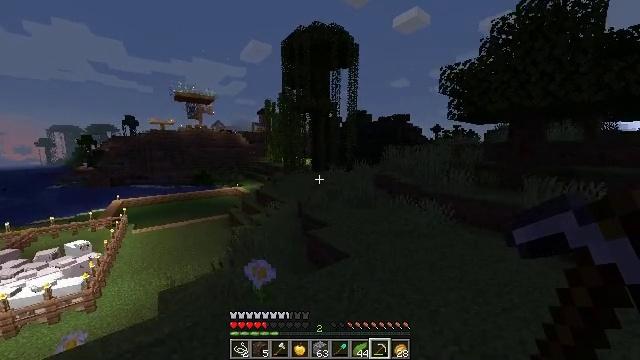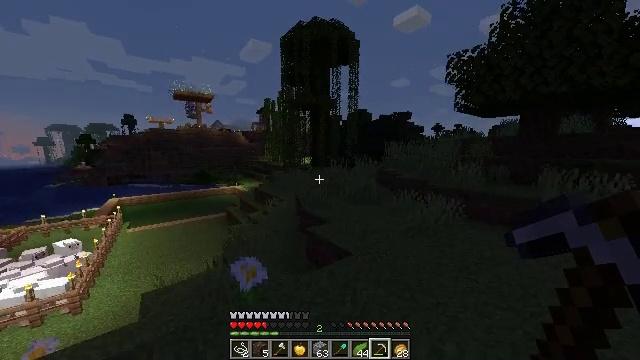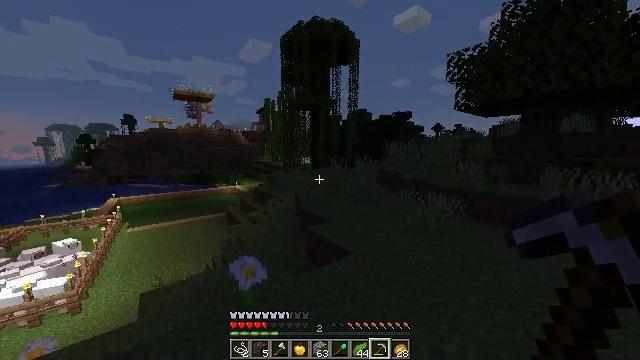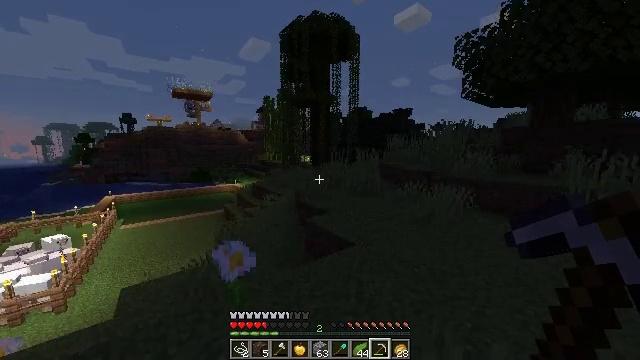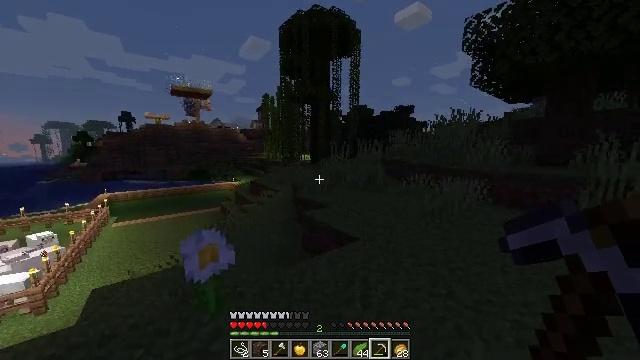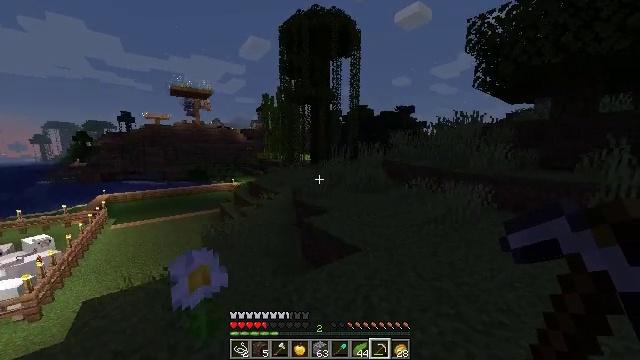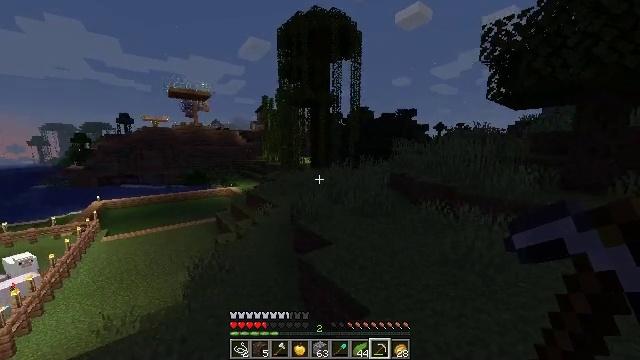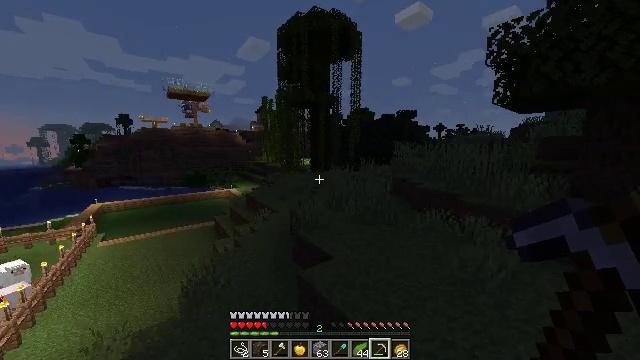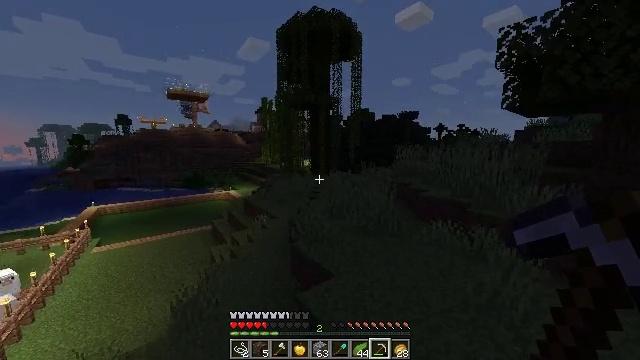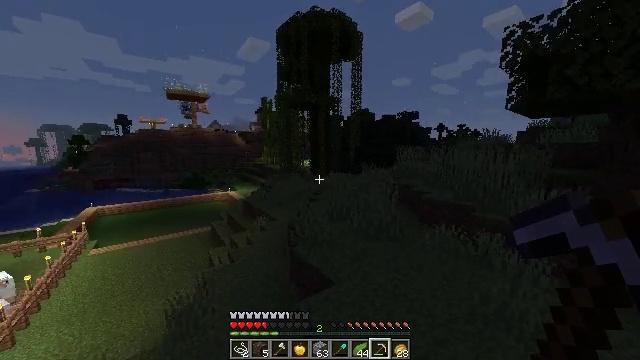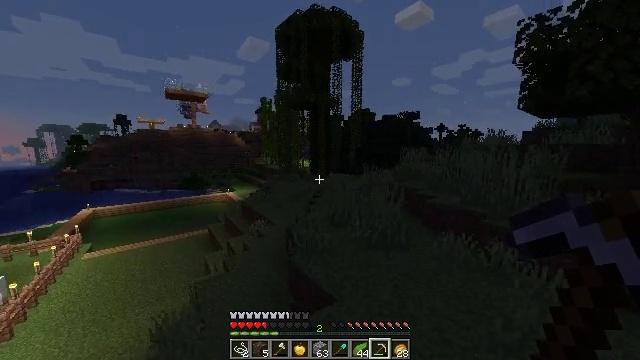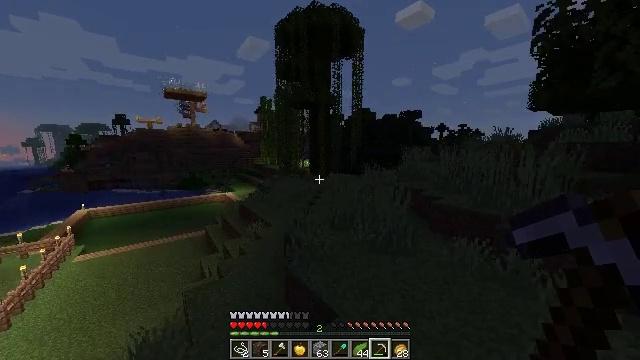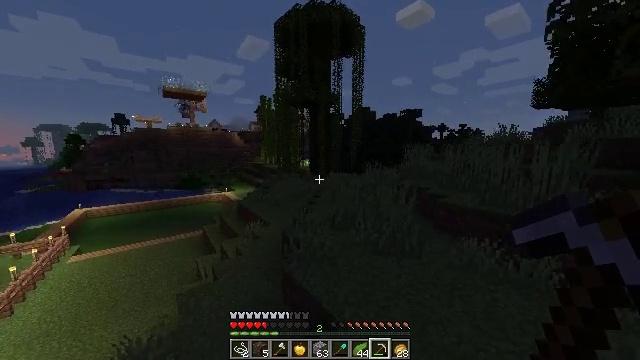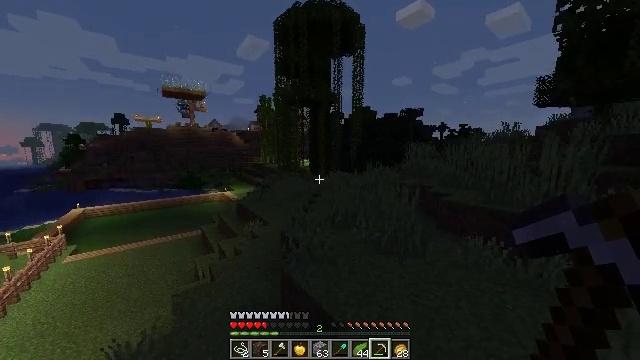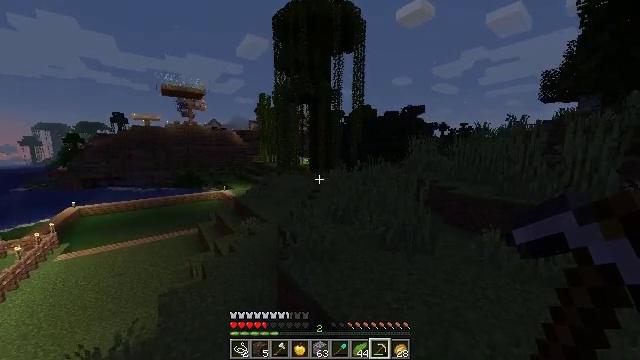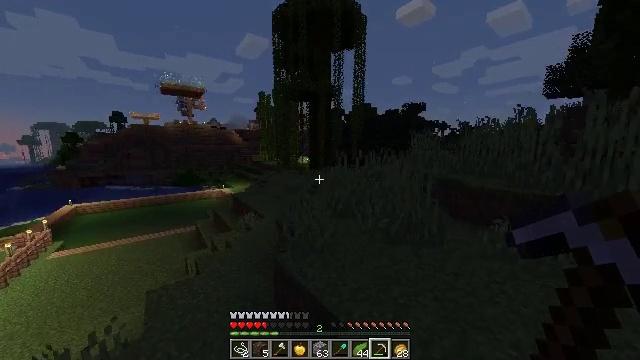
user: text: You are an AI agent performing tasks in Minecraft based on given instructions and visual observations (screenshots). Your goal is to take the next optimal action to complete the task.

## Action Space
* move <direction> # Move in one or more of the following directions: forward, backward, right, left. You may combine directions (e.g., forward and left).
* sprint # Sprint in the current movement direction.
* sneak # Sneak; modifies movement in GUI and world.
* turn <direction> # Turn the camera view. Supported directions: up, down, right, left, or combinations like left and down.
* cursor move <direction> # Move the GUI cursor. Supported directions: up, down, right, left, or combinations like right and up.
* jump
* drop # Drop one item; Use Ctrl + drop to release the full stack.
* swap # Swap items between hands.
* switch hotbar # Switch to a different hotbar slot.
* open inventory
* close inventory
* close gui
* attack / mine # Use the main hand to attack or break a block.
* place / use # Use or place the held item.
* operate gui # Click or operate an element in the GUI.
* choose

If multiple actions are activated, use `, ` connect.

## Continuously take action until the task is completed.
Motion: motion action
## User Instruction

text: Assemble a heavy weighted pressure plate with the crafting table.
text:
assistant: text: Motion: move forward, jump
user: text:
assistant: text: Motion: move forward, jump
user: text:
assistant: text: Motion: move forward, jump
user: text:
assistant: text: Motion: move forward, jump
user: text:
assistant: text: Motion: move forward, sprint, jump
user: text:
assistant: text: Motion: move forward, sprint, jump
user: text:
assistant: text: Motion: move forward, sprint, jump
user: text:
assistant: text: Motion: move forward, jump
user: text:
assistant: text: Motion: move forward, jump
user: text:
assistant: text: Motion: move forward, jump
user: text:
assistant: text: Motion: move forward, jump
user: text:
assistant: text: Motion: move forward, jump
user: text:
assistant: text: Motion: move forward, jump
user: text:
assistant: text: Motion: move forward, jump
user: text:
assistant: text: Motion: move forward, jump
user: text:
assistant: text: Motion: move forward, jump
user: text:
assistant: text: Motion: move forward, sprint, jump
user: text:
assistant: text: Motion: move forward, sprint, turn left, jump
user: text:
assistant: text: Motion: move forward, sprint, turn left, jump
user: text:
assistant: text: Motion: move forward, sprint, turn left, jump
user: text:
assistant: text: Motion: move forward, sprint, turn left, jump
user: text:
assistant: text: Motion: move forward, turn left, jump
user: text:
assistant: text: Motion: move forward, jump
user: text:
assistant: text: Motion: move forward, jump
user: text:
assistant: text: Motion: move forward, jump
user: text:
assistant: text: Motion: move forward, jump
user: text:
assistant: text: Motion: move forward, jump
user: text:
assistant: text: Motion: move forward, sprint, jump
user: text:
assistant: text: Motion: move forward, sprint, jump
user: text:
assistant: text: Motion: move forward, sprint, jump